Aerial crown-view tile of a tropical tree (Barro Colorado Island, Panama), acquired 20250124:
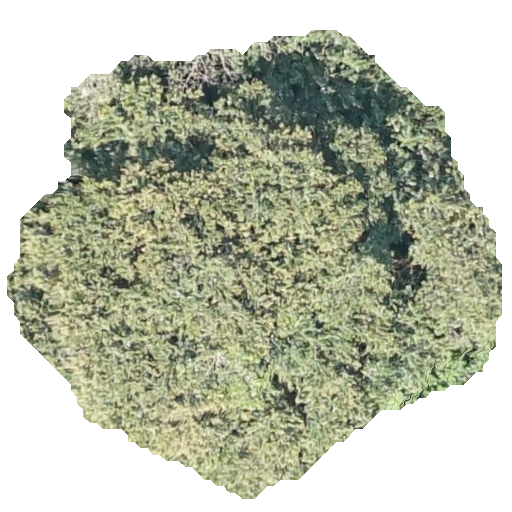
Species: Luehea seemannii
GBIF accepted scientific name: Luehea seemannii
Crown area: 240.819 m²